Question: Google has a library for GWT gwt-visualization (can be obtained <URL> map but was not able to find anything.
What I'm trying to achieve is to create a city map and the intensity circles over the cities. Similar to <URL> image below.

So, my question is how do I make such a map using GWT using gwt-visualization library.
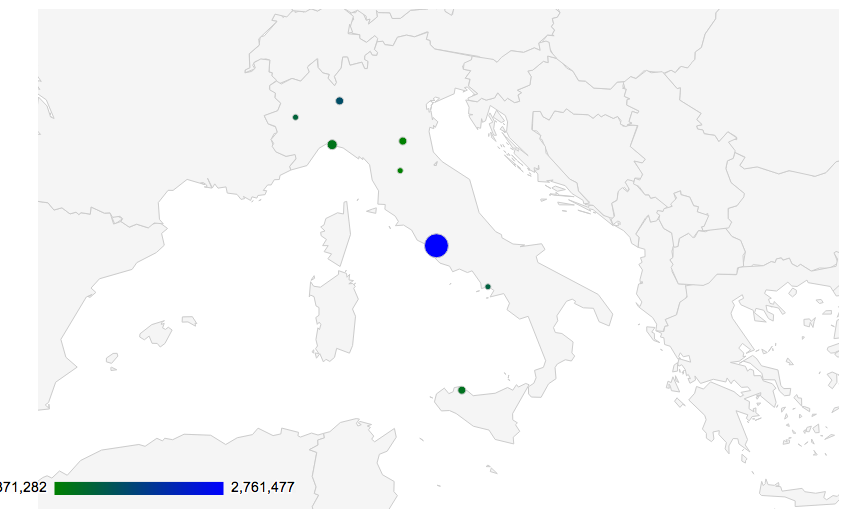
Answer: In your screenshot a 'GeoChart' is used and not an 'IntensitiyMap'.
So if you use the 'IntensityMap' from gwt-visualization it will look like <URL> and not like the screenshot you posted.
Unfortunately there is no ''GeoChart'' wrapper in the gwt-visualization (there is only one for the old <URL>.
It is really easy to implement a wrapper for an existing google chart (see <URL>. You can take an existing wrapper as an example and modify it.
I created a <URL> for the ''GeoChart'' because I needed one for one of my projects. You can use it and also modify it as you like.